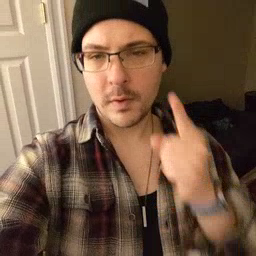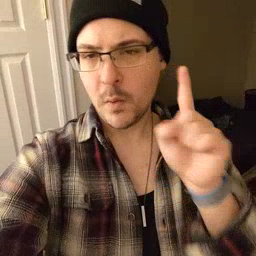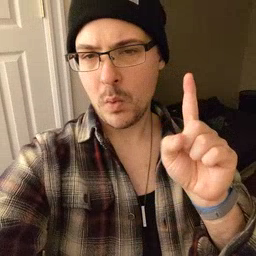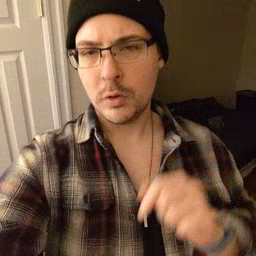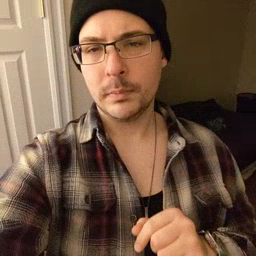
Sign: for